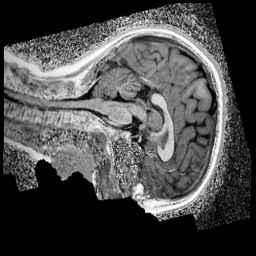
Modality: UNIT1_denoised
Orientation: sagittal
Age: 10
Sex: female
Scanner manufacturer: siemens
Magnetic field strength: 3 T
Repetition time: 4 s
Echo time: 0.00299 s